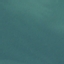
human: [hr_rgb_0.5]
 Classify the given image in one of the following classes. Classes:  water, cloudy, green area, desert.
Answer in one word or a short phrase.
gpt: water